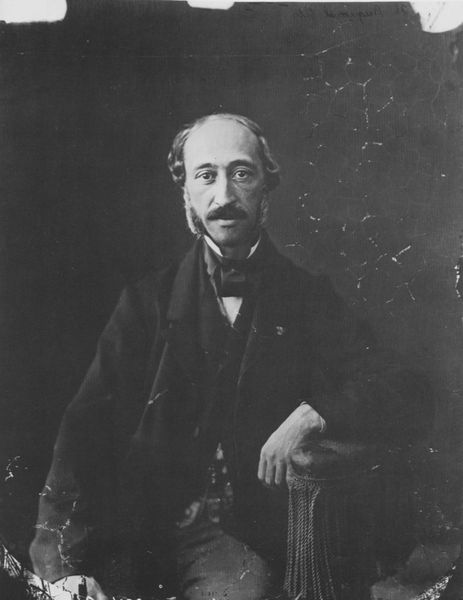
Titel: Alexandre Becquerel (Sohn) (1820-1891)
Künstler: Gaspard-Félix Tournachon
Schlagwörter: dunkel, hand, mann, weiß, hintergrund, mund, nase, schwarz, stuhl, säule, blick, alt, anzug, bart, hose, jacke, schnurrbart, augen, gesicht, kleidung, kragen, bildnis, herr, portrait, porträt, fransen, mantel, sessel, sitzend, frontal, armlehne, lehne, krawatte, glatze, atelier, schnauzer, weste, foto, fotografie, schwarz weiss, koteletten, halbglatze, photo, sstuhl, schwarz weiß fotografie, 19. jahrhundert